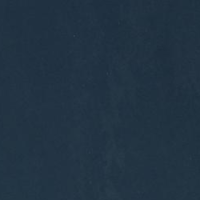
EUNIS habitat code: 14
Species observed at this site:
Podiceps nigricollis
Aythya fuligula
Podiceps cristatus
Fulica atra
Aythya ferina